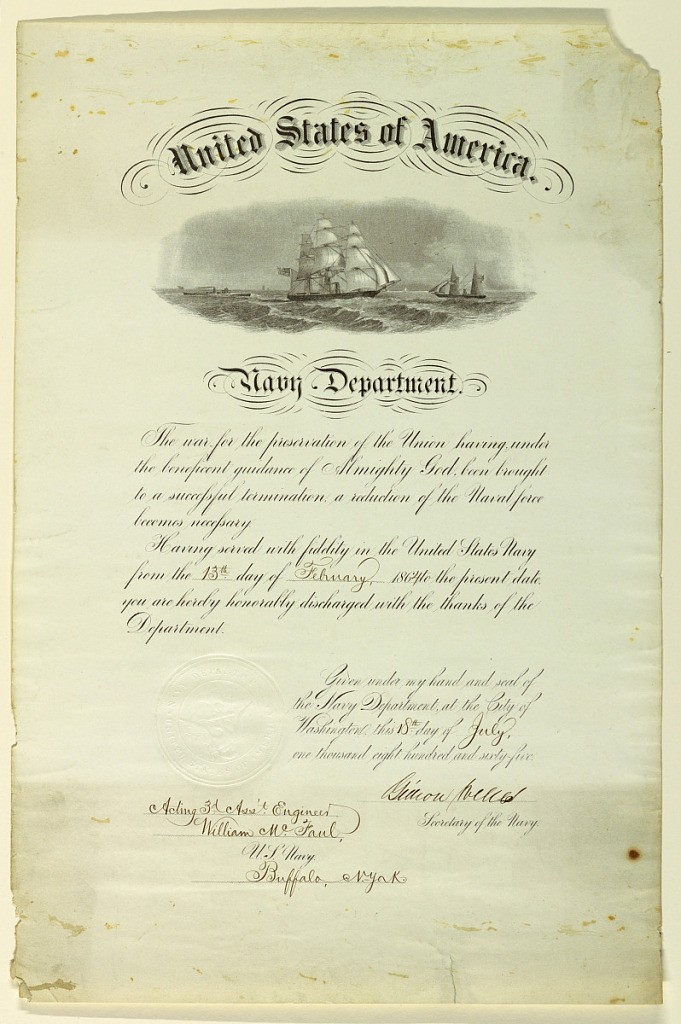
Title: Certificate: Navy Department Discharge
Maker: William McFaul
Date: July 18, 1865
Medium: Engraving in black ink on paper
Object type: Print
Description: Vertical rectangle. An engraved certificated issued by the Navy Department. ''...Having served with fidelity in the United States Navy from the 13th day of February, 1864 to the present day, you are hereby honorably discharged...''